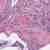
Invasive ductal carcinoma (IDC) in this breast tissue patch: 1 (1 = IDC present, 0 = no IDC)